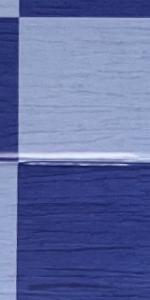
Label: Empty